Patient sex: M
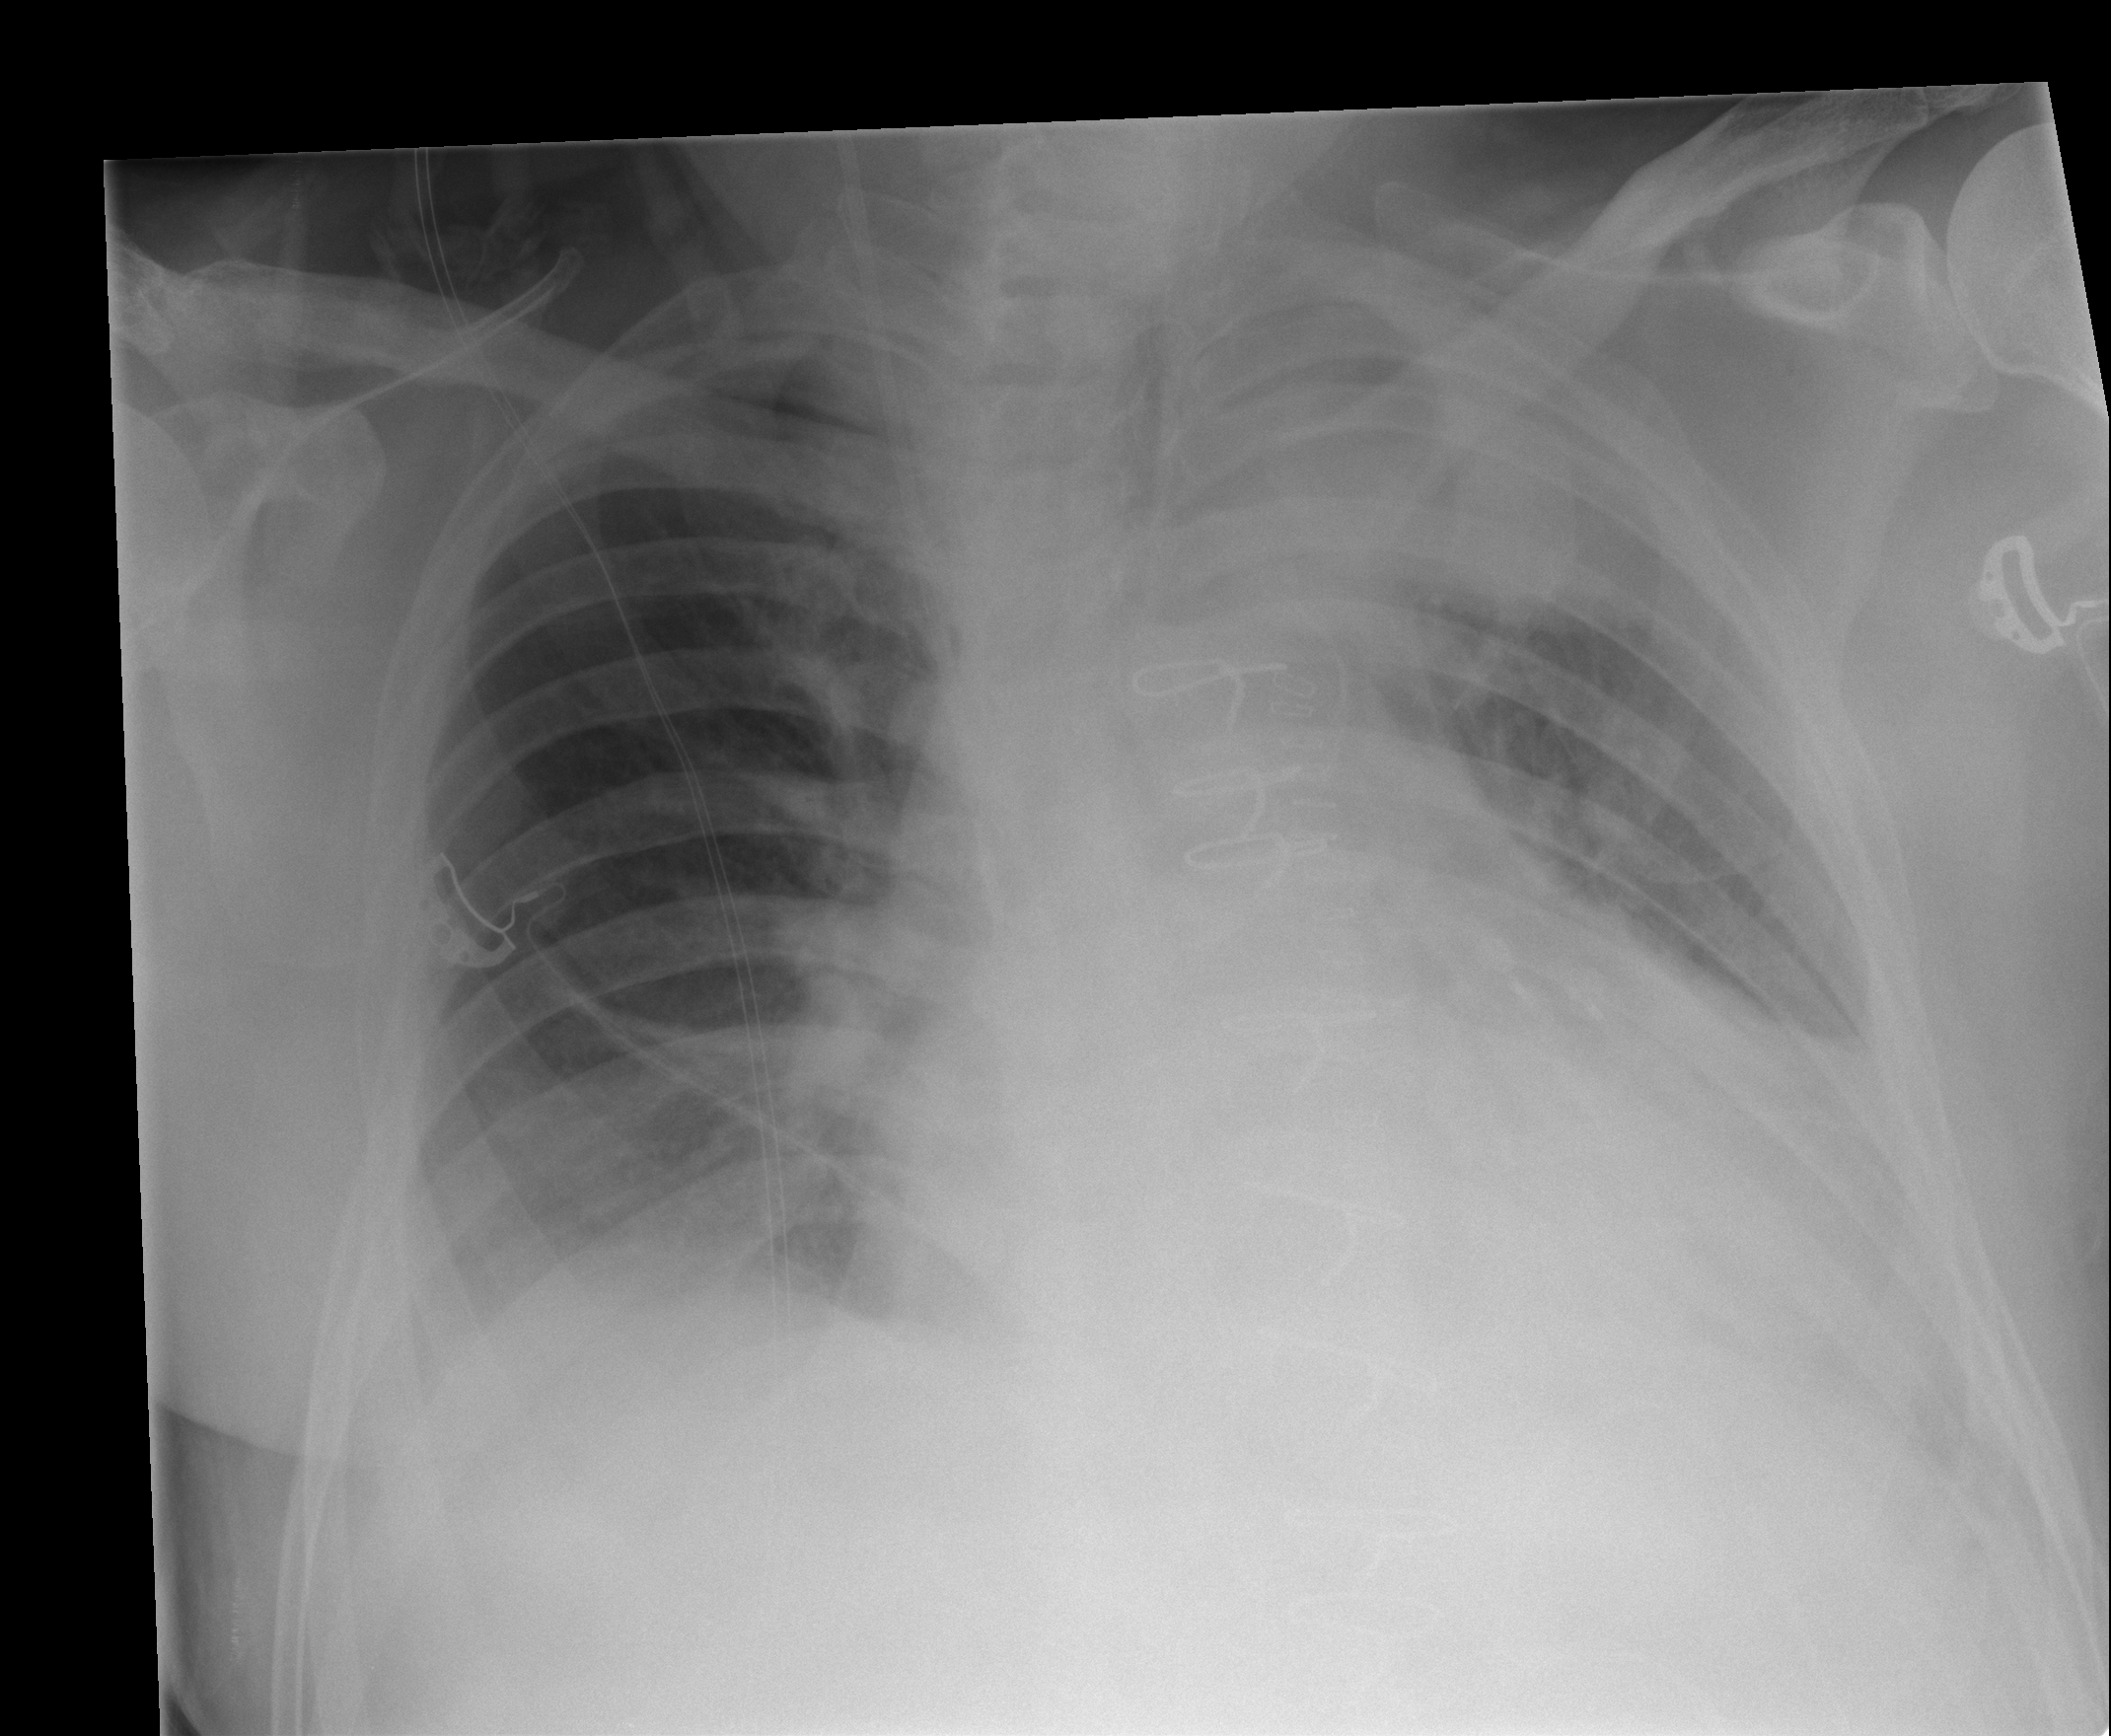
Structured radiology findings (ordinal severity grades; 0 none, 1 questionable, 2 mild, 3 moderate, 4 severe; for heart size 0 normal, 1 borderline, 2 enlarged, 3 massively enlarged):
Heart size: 2
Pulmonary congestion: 1
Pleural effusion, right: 2
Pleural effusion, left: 3
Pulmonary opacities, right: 0
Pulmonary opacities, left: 0
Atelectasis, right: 2
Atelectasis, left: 4